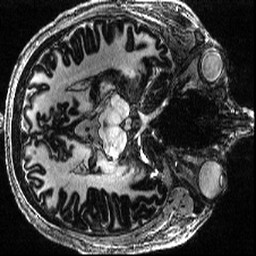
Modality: T1w
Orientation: axial
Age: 30
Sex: male
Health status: healthy
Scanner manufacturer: siemens
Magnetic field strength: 7 T
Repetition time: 4.3 s
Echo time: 0.00227 s